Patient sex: M
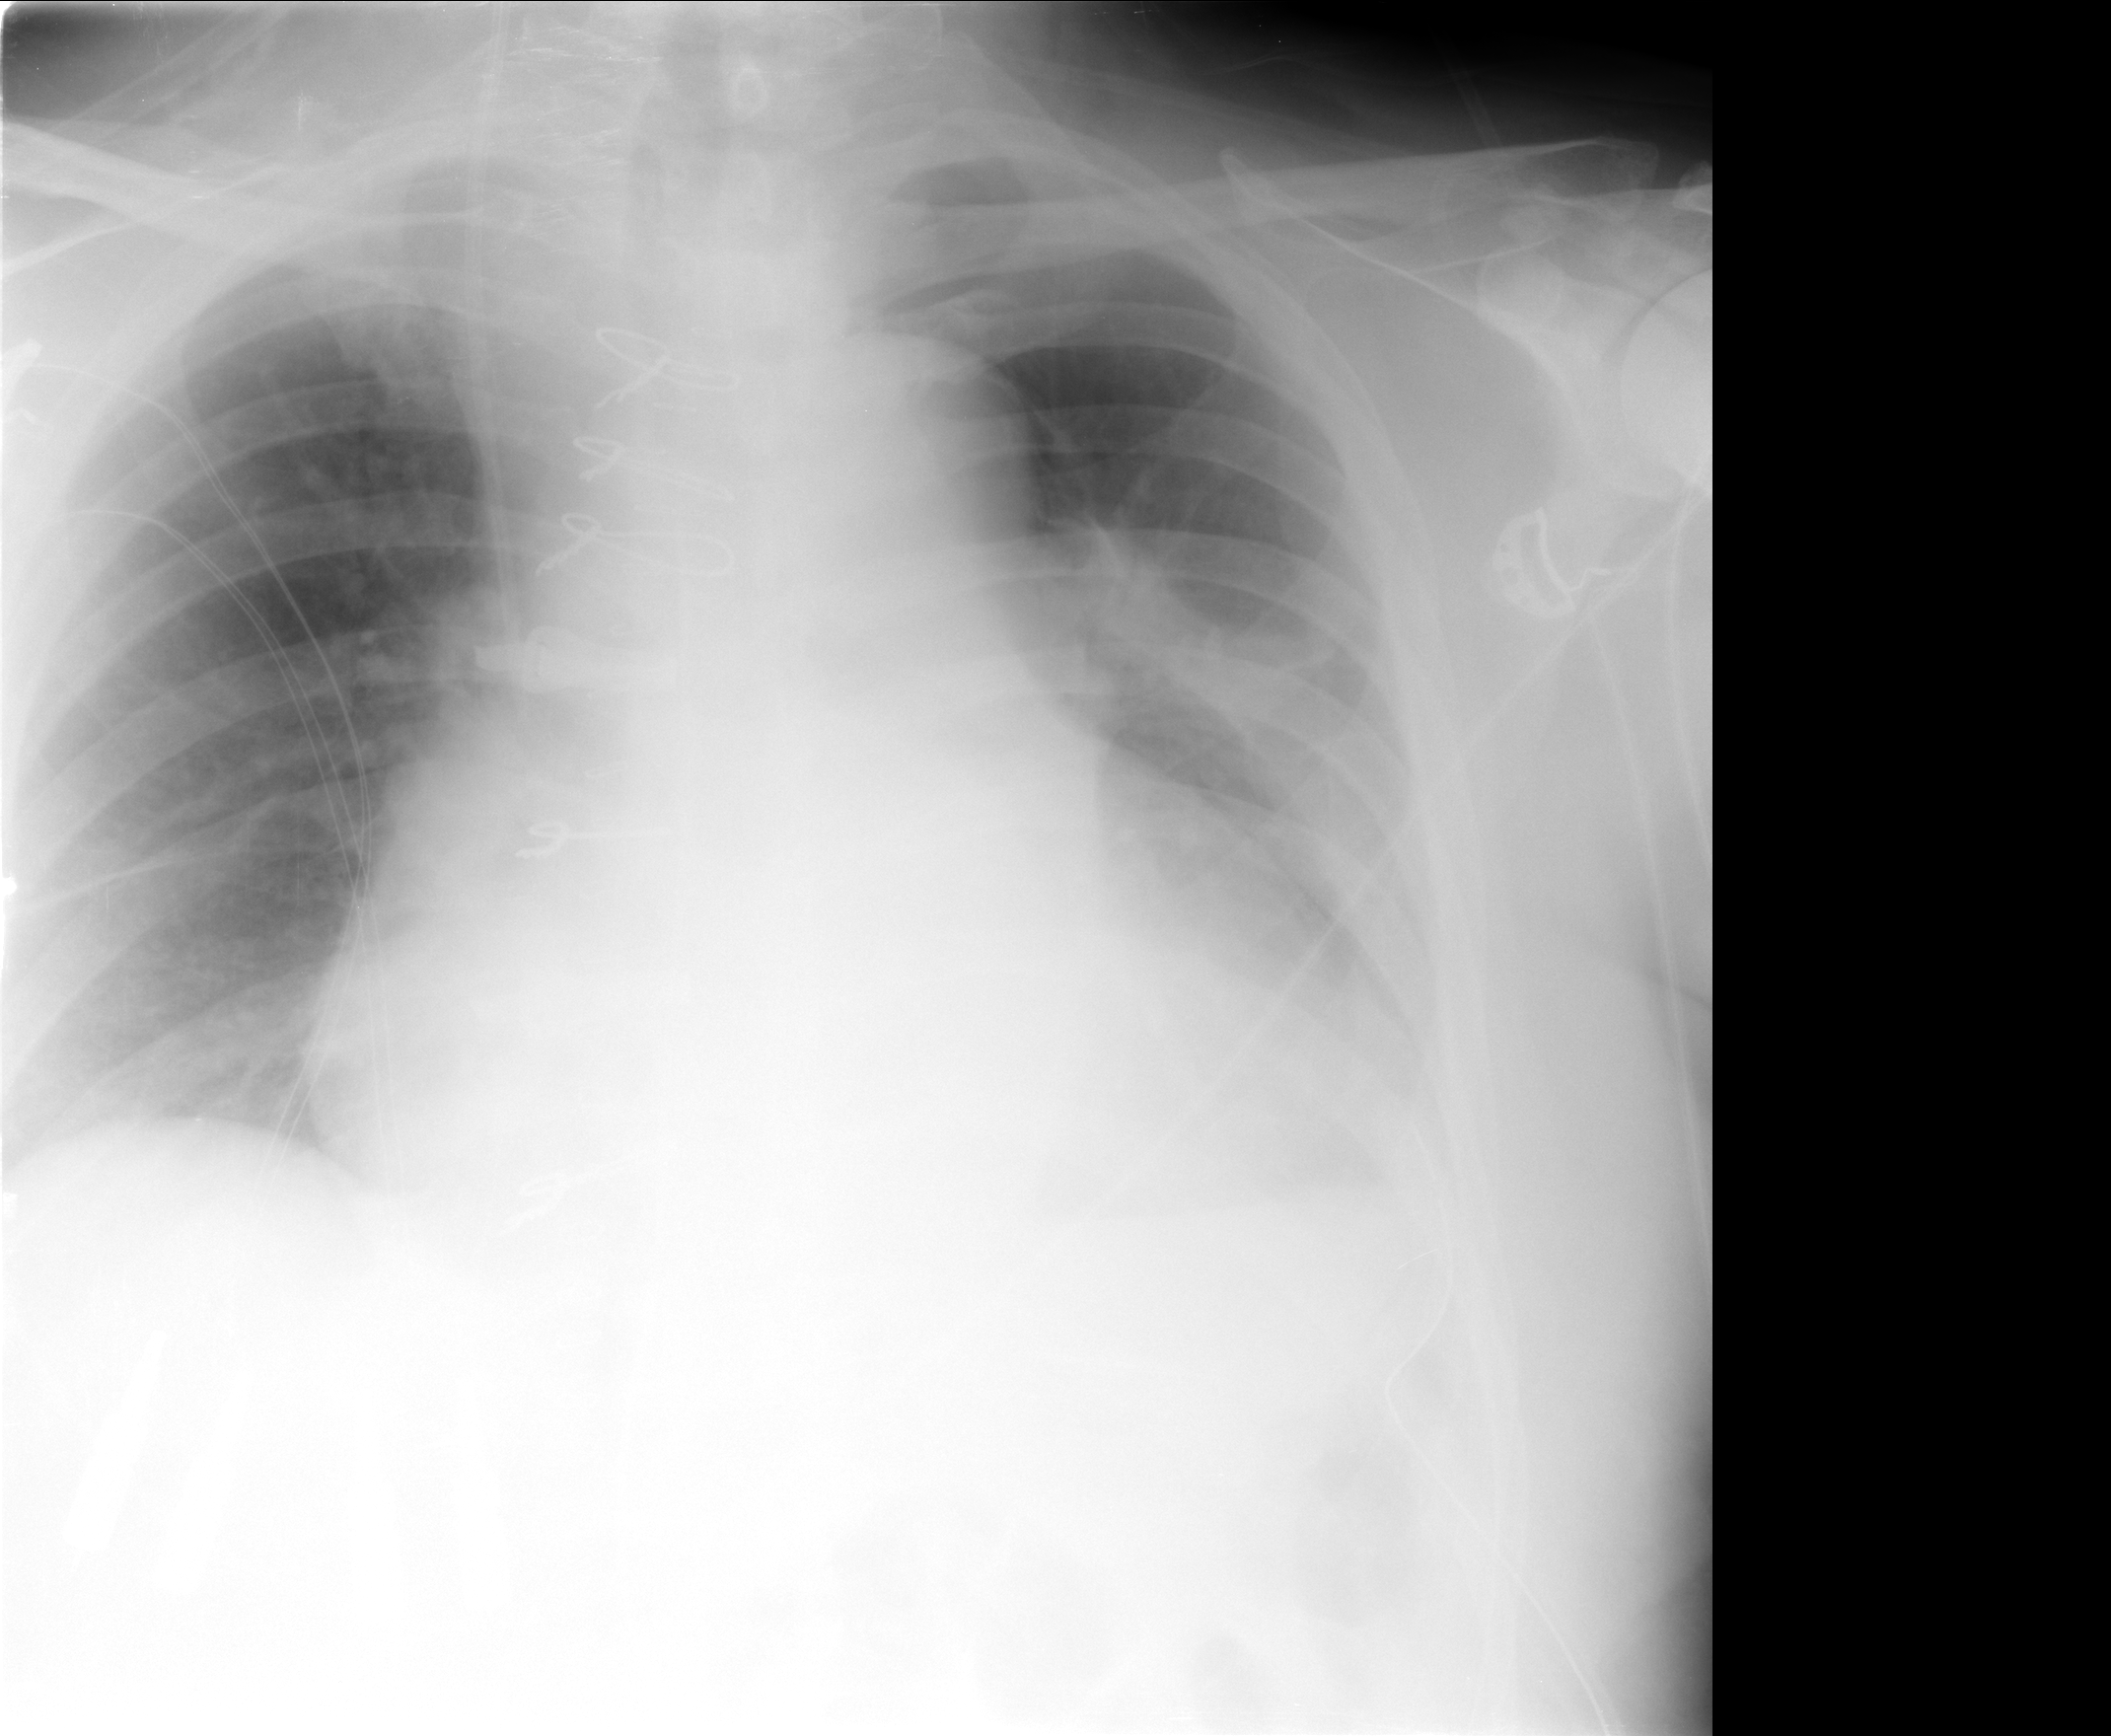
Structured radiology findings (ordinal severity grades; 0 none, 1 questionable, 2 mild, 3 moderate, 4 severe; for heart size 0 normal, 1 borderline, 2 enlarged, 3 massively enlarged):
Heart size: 2
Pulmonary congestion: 0
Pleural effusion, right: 0
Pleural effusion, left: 2
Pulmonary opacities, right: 0
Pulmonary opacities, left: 0
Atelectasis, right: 0
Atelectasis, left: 2